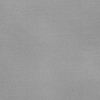
Atmospheric dust classification: dusty